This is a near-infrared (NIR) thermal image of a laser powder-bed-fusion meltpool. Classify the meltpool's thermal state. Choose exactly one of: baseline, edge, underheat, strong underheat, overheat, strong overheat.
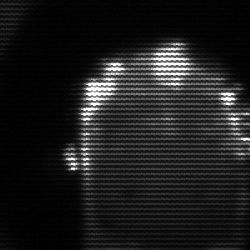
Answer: baseline